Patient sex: M
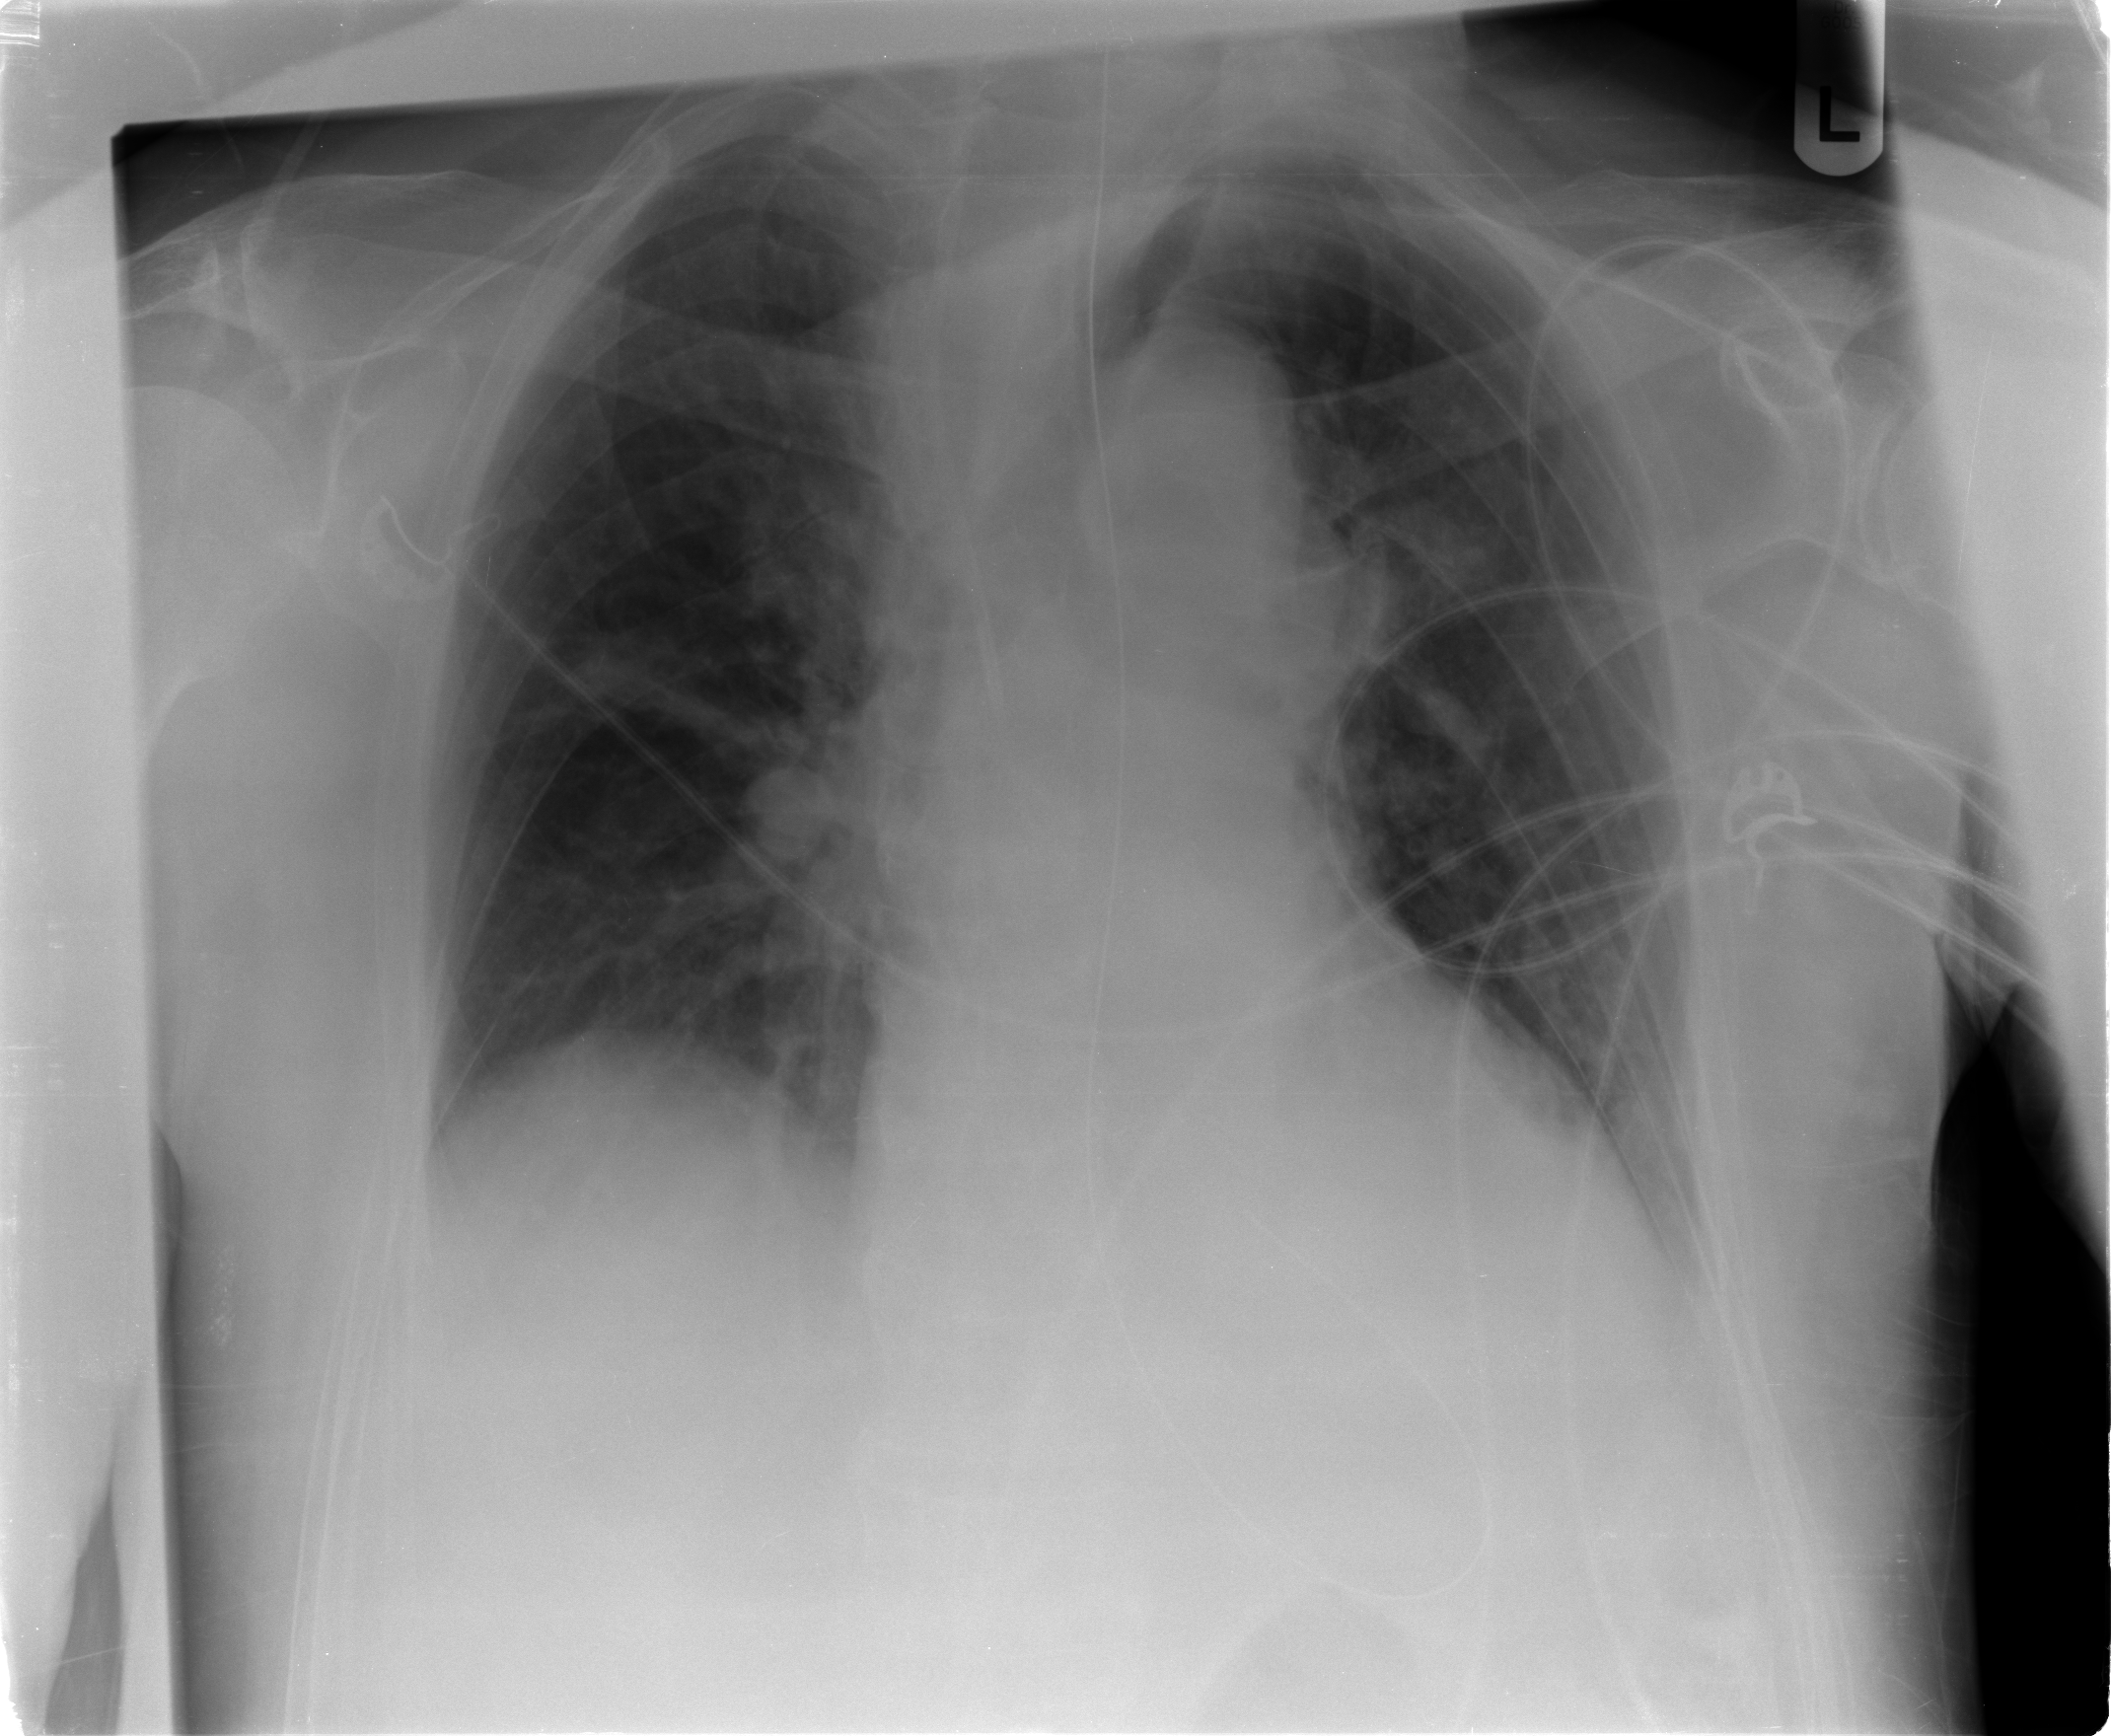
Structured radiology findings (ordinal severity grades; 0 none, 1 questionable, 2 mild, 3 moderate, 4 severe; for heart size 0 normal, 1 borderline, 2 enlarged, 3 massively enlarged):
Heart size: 1
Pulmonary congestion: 2
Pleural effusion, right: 0
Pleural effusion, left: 1
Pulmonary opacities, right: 2
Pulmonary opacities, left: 0
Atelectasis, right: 2
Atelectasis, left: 2